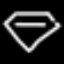
Label: diamond